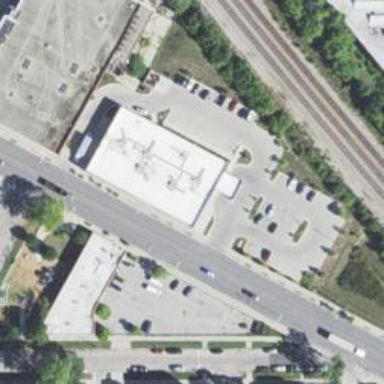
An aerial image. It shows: Commercial building housing clinic.